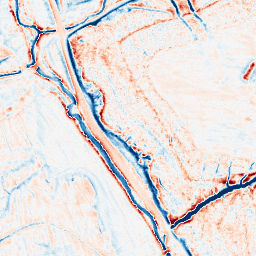
Category: edge_preserving
Decomposition family: anisotropic_diffusion
Decomposition parameters: iterations: 20
kappa: 100
gamma: 0.2
Upsampling method: quartic
Upsampling parameters: scale: 8
Upsampling scale: 8